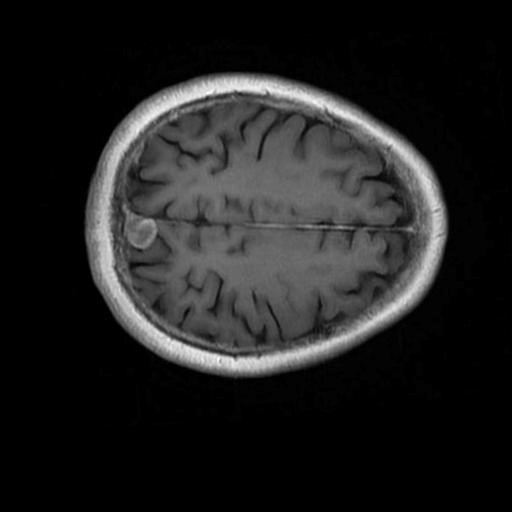
Label: brain_menin